Question: I would to recreate something like this illustration

And I cant fix a padding (or margin issue). Here is what I tried : <URL>
'''
.circles {
background-color: red;
position:absolute;
right: 0;
top: 0;
margin: 0;
padding: 0;
}
.circle-title {
background-color: orange;
position:relative;
right: 0px;
top: 0px;
width: 80px;
height: 80px;
/* -webkit-border-radius: 40px;
-khtml-border-radius: 40px;
-moz-border-radius: 40px;
border-radius: 40px; */
margin:0;
padding:0;
}
.circle-reads {
background-color: #28dd21;
position:relative;
right: 0px;
top: 0px;
width: 60px;
height: 60px;
/* -webkit-border-radius: 30px;
-khtml-border-radius: 30px;
-moz-border-radius: 30px;
border-radius: 30px; */
margin:0;
padding:0;
}
'''
The constraint is the red div which must be absolute to constraint to top/right parent div.
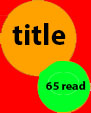
Answer: With that being the case, you might as well position the other two elements 'absolute' as well. You'll need to give the red div a fixed height and width since it is positioned 'absolute'
See this <URL>.
'''
.circles {
background-color: red;
position:absolute;
height:100px;
width:100px;
right: 0;
top: 0;
}
.circle-title {
background-color: orange;
position:absolute;
left: 0px;
top: 0px;
width: 80px;
height: 80px;
-webkit-border-radius: 40px;
-khtml-border-radius: 40px;
-moz-border-radius: 40px;
border-radius: 40px;
}
.circle-reads {
background-color: #28dd21;
position:absolute;
right: 0px;
bottom: 0px;
width: 60px;
height: 60px;
-webkit-border-radius: 30px;
-khtml-border-radius: 30px;
-moz-border-radius: 30px;
border-radius: 30px;
}
'''
If you want the two circles to not have a height width specified you can try this. See <URL>. I feel like it will need as much 'babysitting' as setting height and width though.